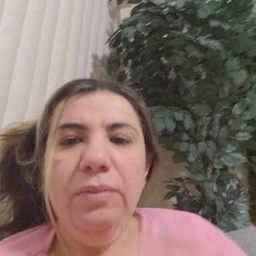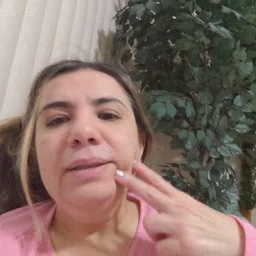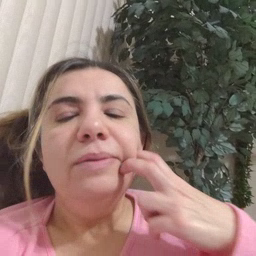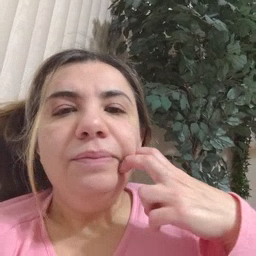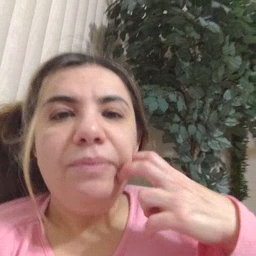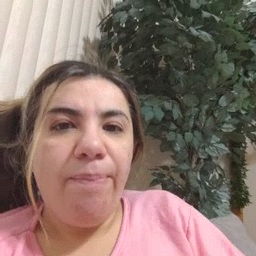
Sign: gum